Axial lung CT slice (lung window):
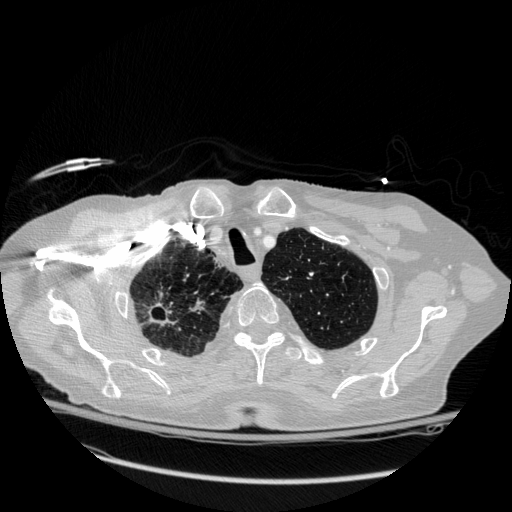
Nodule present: yes
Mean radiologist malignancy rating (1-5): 4.75